Question: I have a program in my desktop that I want to run (structure in the url), but when I do compile, with
'\code
lpssignments\parsing\javac PCFGParserTester.java'
I get:
'''
PCFGParserTester.java:6: error: package nlp.io does not exist
import nlp.io.PennTreebankReader;
^
PCFGParserTester.java:7: error: package nlp.ling does not exist
import nlp.ling.Tree;
^
PCFGParserTester.java:8: error: package nlp.ling does not exist
import nlp.ling.Trees;
^
PCFGParserTester.java:9: error: package nlp.parser does not exist
import nlp.parser.EnglishPennTreebankParseEvaluator;
'''
how do I get my program to correctly import my packages?

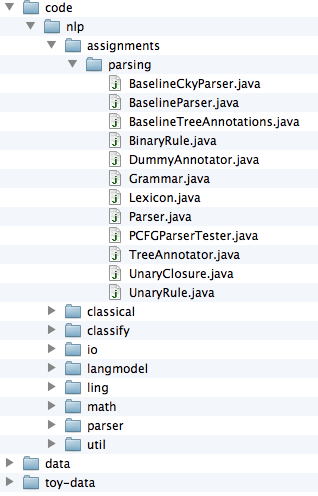
Answer: You want to be in the '\code' directory and compile with:
'''
javac nlpssignments\parsing\PCFGParserTest.java
'''
(And you should have a package declaration of 'package nlp.assignments.parsing;' to match the position in the directory structure.)
That way 'javac' will look for the other classes appropriately.
Alternatively, and rather more simply, you could use an IDE such as Eclipse or NetBeans, and it would take care of all this for you - you'd just specify the 'code' directory as a source directory, and all would be well.